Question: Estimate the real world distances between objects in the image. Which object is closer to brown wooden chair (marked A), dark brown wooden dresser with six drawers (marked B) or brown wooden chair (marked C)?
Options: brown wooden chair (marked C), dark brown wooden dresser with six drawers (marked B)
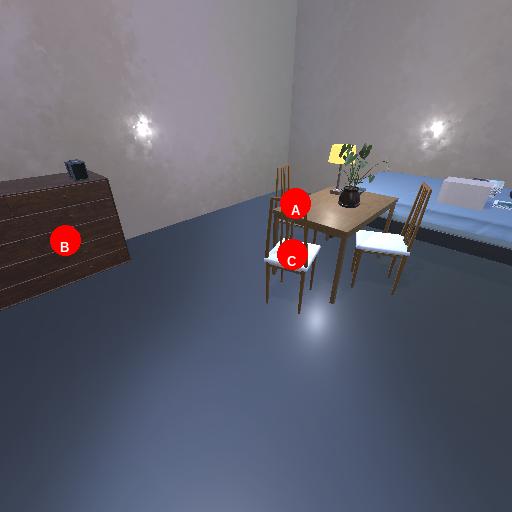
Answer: brown wooden chair (marked C)